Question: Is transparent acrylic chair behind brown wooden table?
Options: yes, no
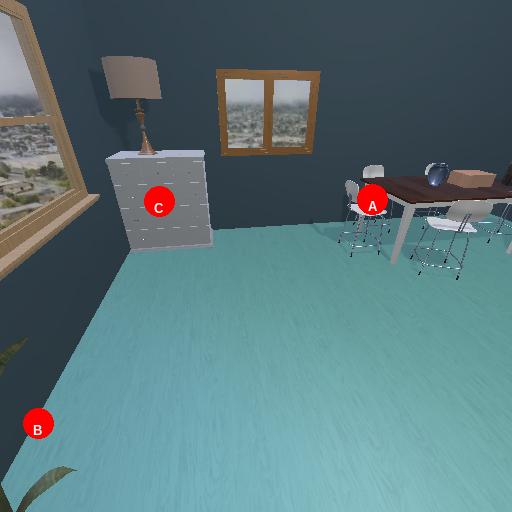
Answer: yes